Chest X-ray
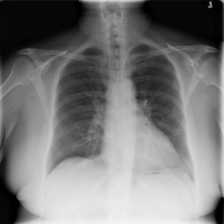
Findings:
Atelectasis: negative
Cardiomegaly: negative
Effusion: negative
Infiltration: negative
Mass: negative
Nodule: negative
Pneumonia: negative
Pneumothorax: negative
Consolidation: negative
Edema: negative
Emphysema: negative
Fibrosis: negative
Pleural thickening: negative
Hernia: negative